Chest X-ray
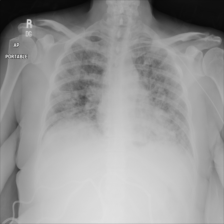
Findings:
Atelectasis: negative
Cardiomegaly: negative
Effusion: negative
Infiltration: negative
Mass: negative
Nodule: negative
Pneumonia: negative
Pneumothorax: negative
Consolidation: negative
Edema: negative
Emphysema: negative
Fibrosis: negative
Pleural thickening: negative
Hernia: negative